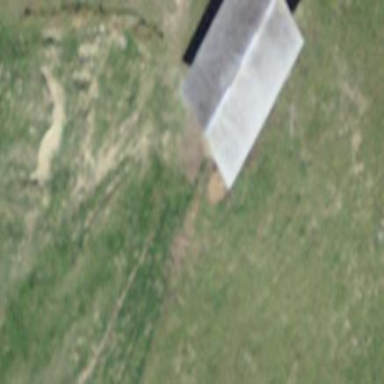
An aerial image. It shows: Farm auxiliary building.